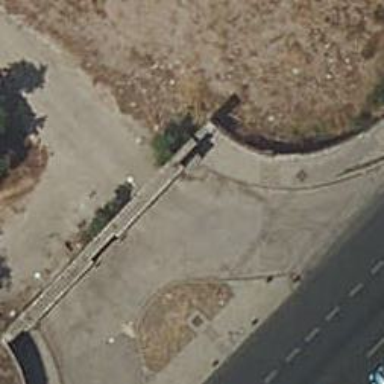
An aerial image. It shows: Unmarked crossing with raised kerb.